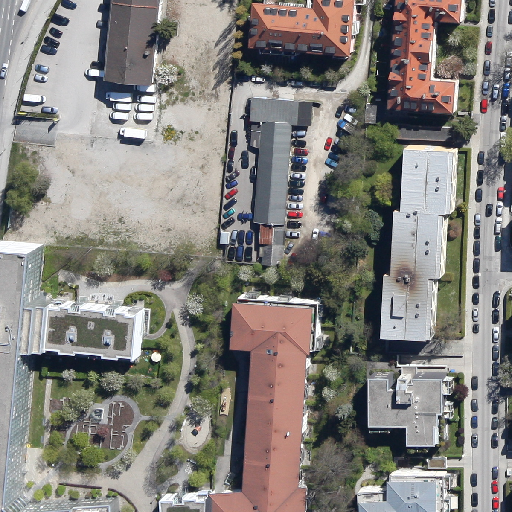
Referring expression: light-duty vehicle